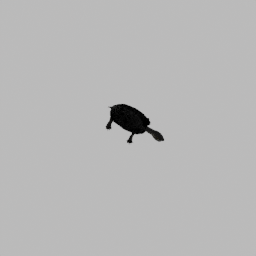
Label: animals